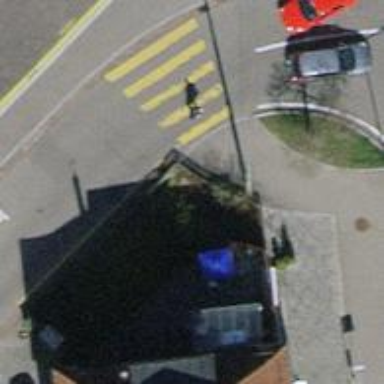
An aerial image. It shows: Kerb barrier.